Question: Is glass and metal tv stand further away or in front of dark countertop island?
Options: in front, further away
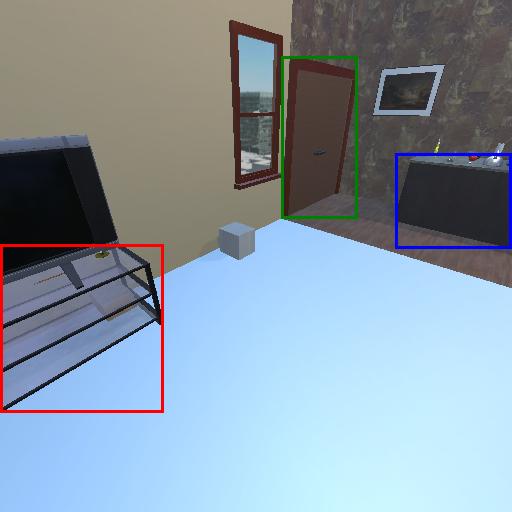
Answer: in front